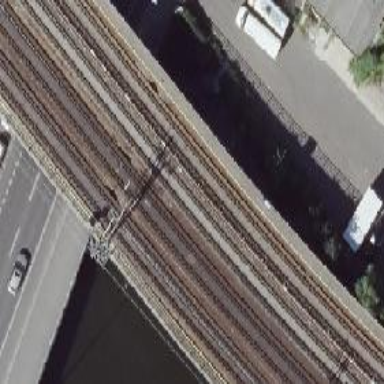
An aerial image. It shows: Bridge for light rail electrified with ballastless track.